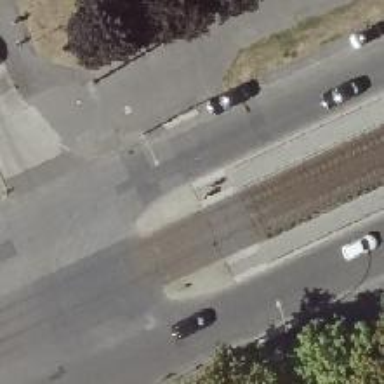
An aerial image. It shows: Uncontrolled tram railway crossing.